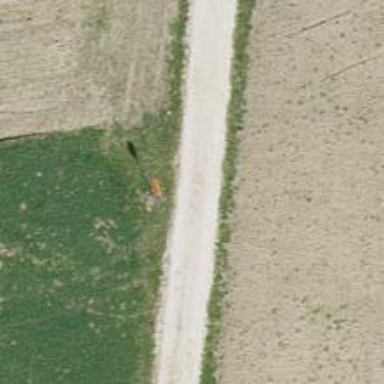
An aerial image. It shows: Pole supporting roof covering pipeline marker.